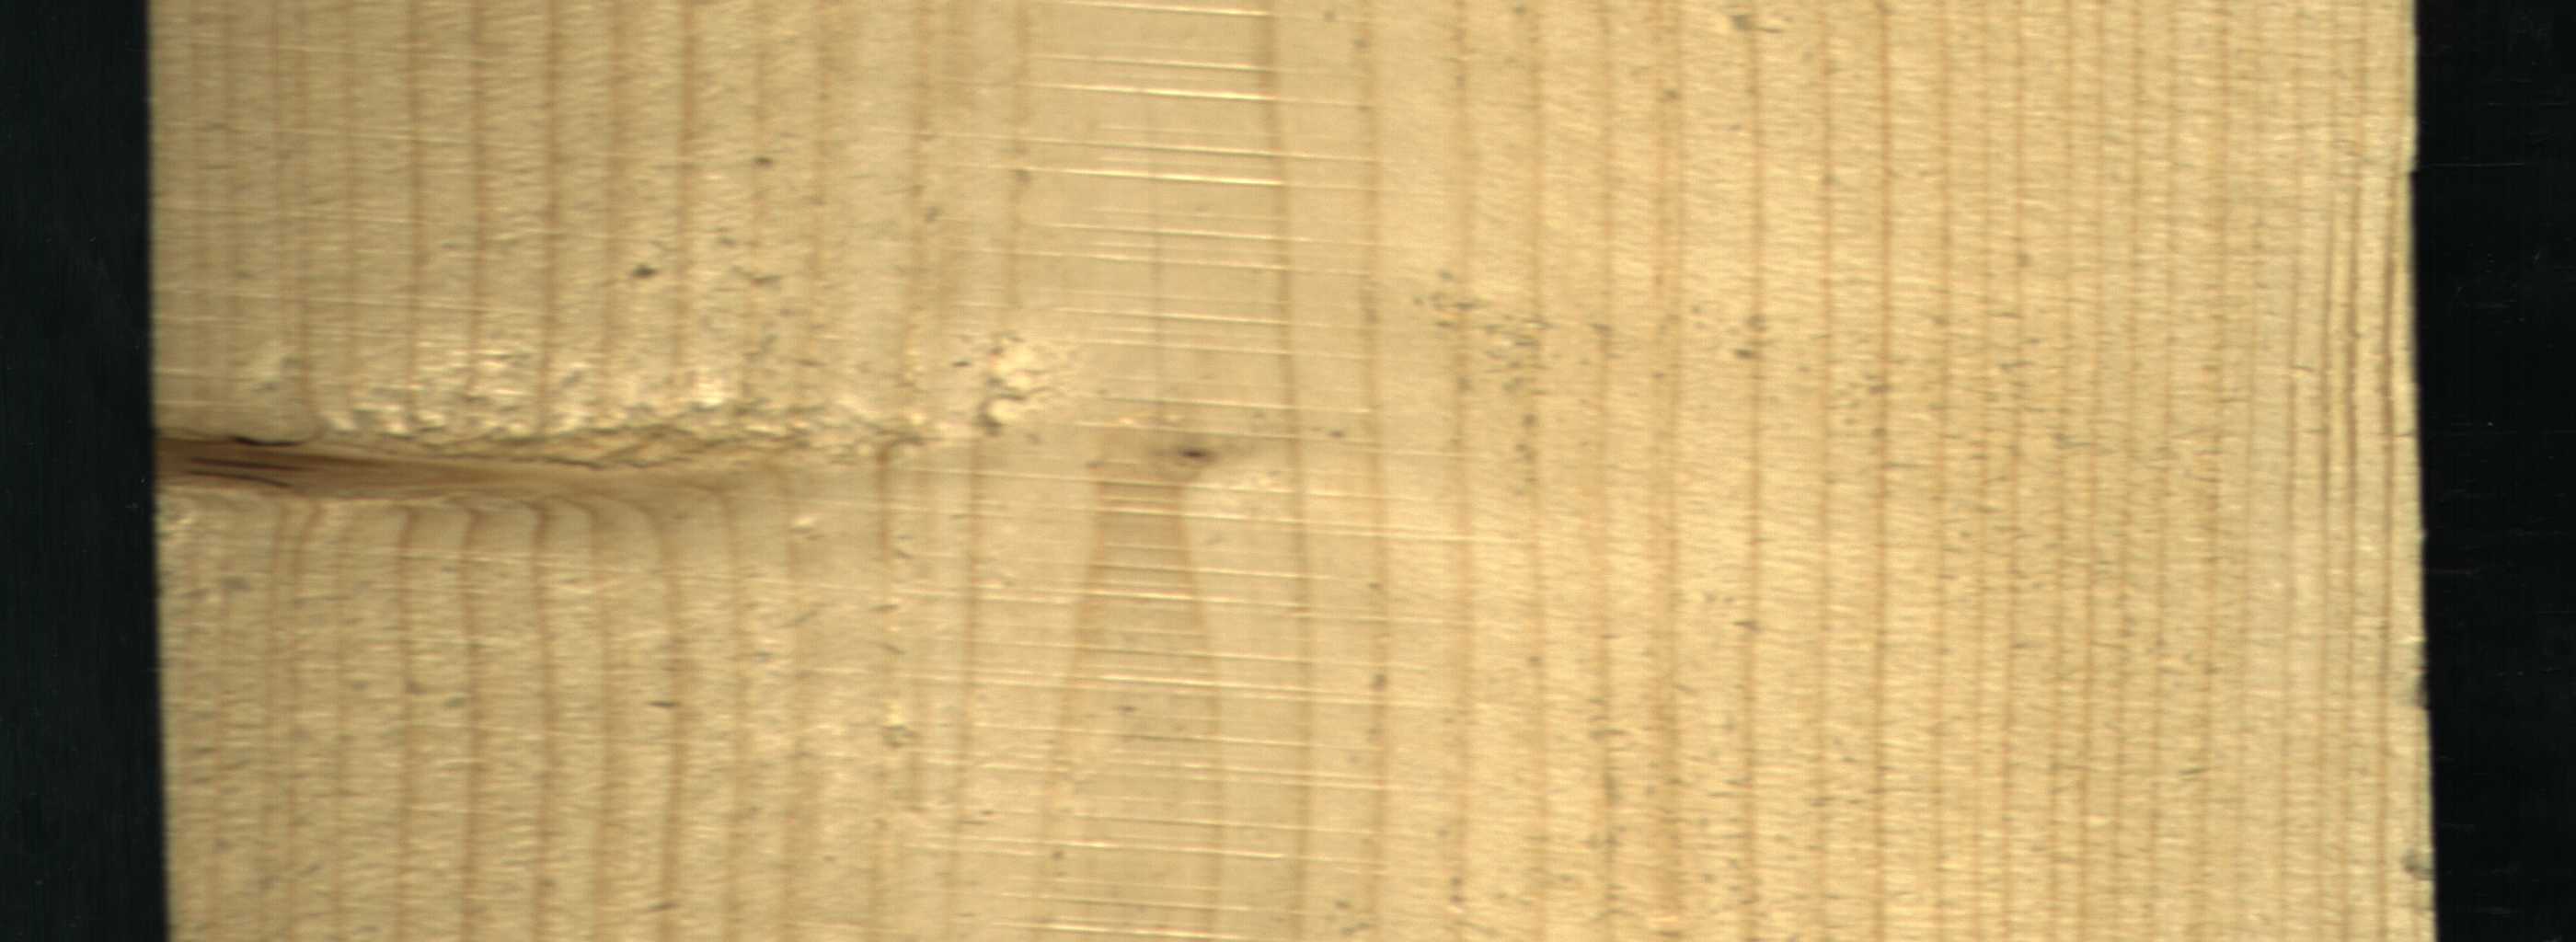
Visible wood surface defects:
Live_Knot
Live_Knot